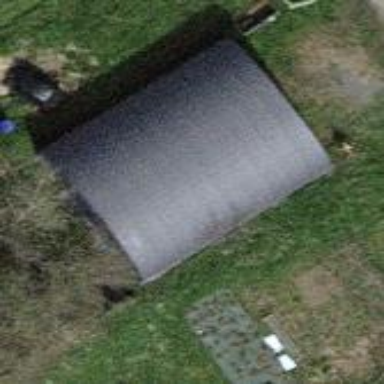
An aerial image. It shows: Shed building.